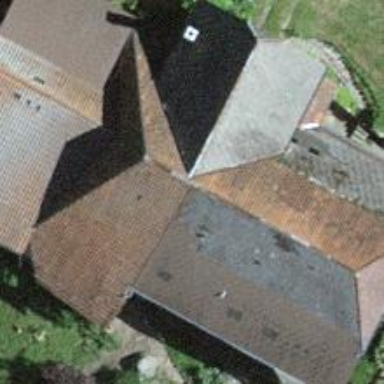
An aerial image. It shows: Farm building.